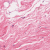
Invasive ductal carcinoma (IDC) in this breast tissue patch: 0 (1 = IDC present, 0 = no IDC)